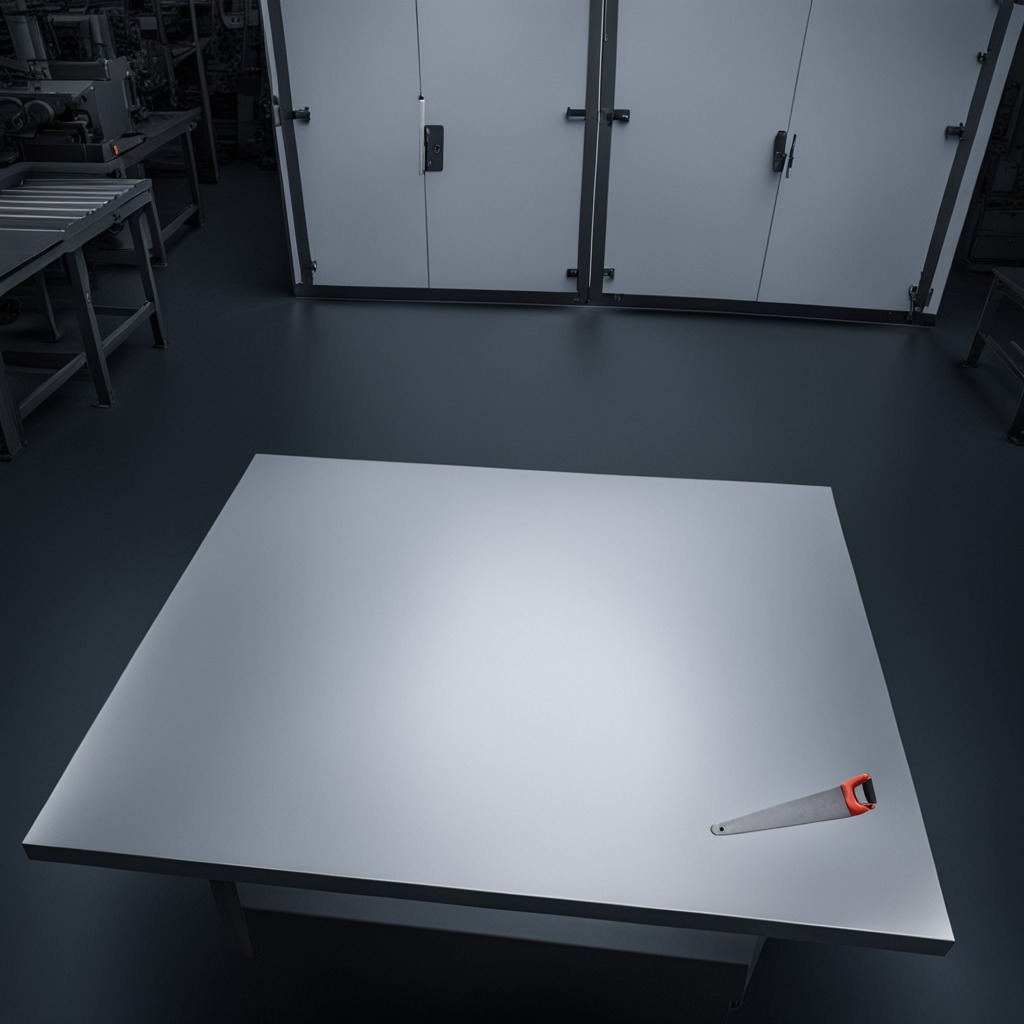
A metal saw is lying on the tabletop.